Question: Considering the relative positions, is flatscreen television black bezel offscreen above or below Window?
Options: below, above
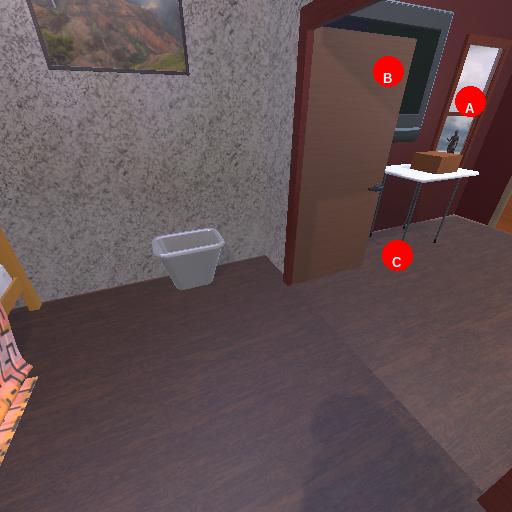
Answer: below